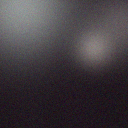
Screen state: off